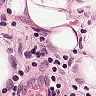
Metastatic tissue present: yes